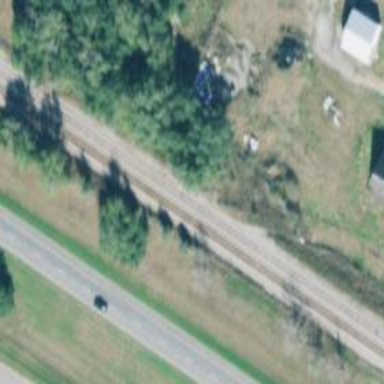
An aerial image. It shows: Railway siding for service.